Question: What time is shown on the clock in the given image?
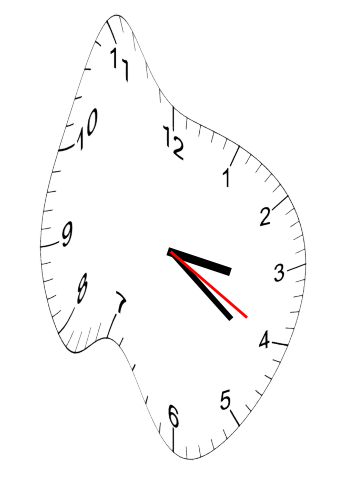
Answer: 03:21:20